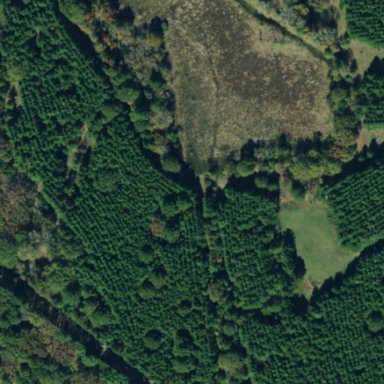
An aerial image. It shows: Evergreen forest with needle-leaved trees.